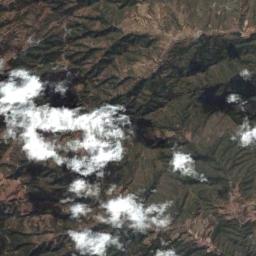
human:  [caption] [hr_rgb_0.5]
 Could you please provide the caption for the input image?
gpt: The cumulus clouds are located above the land covered by some vegetation while some ups and downs are on the land .

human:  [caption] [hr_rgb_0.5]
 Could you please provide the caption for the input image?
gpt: There was a little white cloud floating above the hill .

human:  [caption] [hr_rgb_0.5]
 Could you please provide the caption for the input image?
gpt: Sparse white clouds on a mountain where brown and green intersect .

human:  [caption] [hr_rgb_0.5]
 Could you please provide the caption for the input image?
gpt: The white cloud is above the mountain .

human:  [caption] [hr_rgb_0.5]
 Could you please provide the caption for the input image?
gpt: There are a few pieces of white clouds over a mountain .